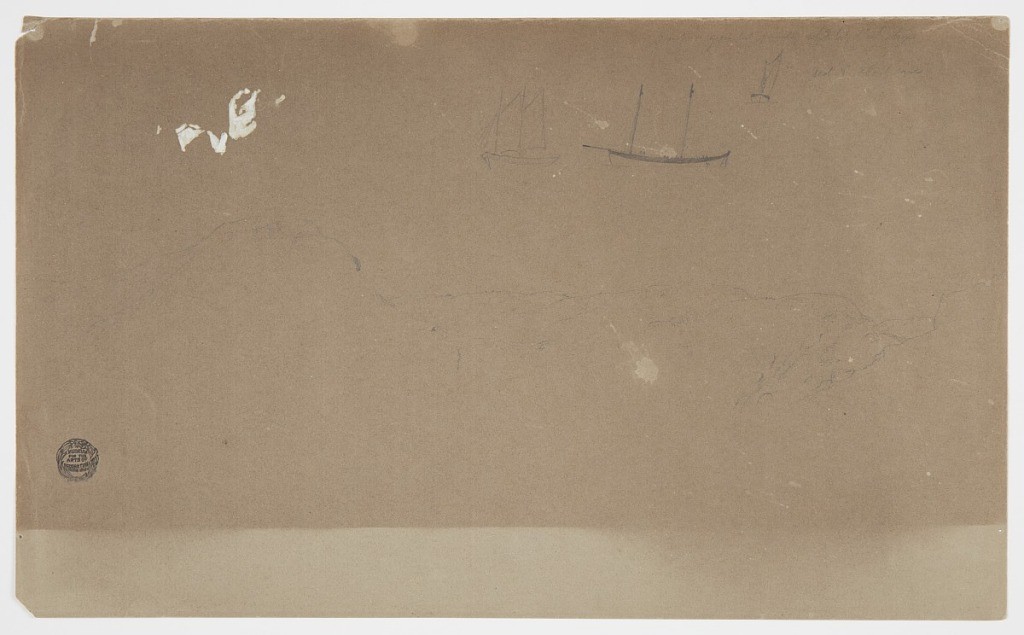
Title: Sketches from Newfoundland and Labrador, Canada
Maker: Frederic Edwin Church, American, 1826–1900
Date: June–July 1859
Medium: Graphite and white gouache on brown paper; verso: graphite
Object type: Drawing
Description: Mixed sketches showing three views around Newfoundland and Labrador, Canada. At upper left, a view of a distant iceberg highlighted in white gouache is shown; visible at upper right are three sketches of sailboats--one shown obliquely, one in left profile without sails, and another shown from the stern; and finally, a faint view of a rugged, mountainous coastline stretches across the composition at center.

Verso: Loose, unfinished sketch of a pyramidal iceberg with rough, craggy edges.